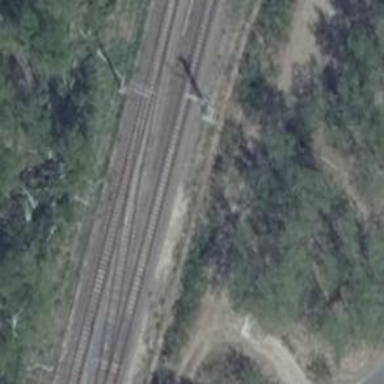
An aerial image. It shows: Railway with electrified contact lines.